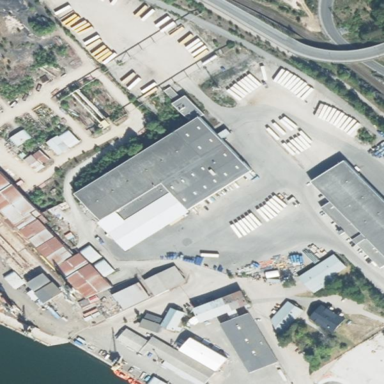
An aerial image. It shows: Industrial area.